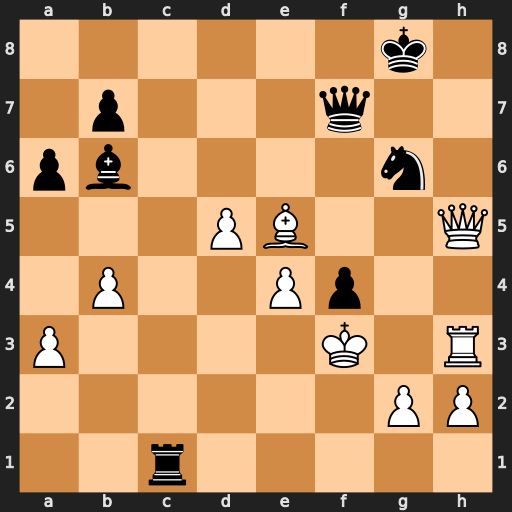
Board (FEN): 6k1/1p3q2/pb4n1/3PB2Q/1P2Pp2/P4K1R/6PP/2r5
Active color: w
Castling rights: -
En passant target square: -
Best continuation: Qh8+ Nxh8 Rxh8#